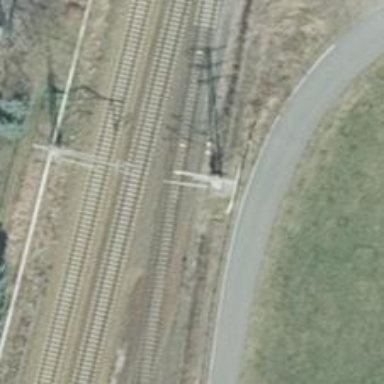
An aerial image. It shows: Milestone along the railway track with catenary mast.